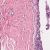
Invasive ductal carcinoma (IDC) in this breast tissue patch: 0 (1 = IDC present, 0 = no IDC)